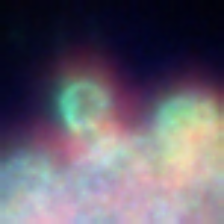
Taxon: Unknown_full_image
Group: Unknown